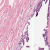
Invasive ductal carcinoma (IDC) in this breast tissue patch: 0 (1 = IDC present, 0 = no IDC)